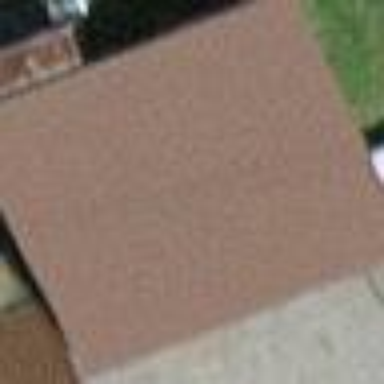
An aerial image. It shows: Shed.